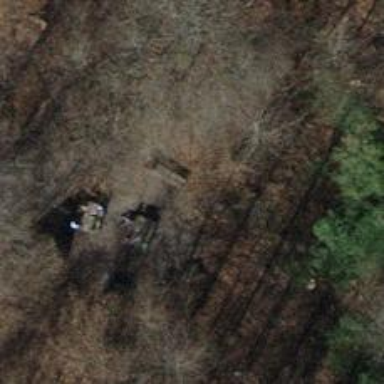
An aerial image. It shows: Brown bench in the vicinity.